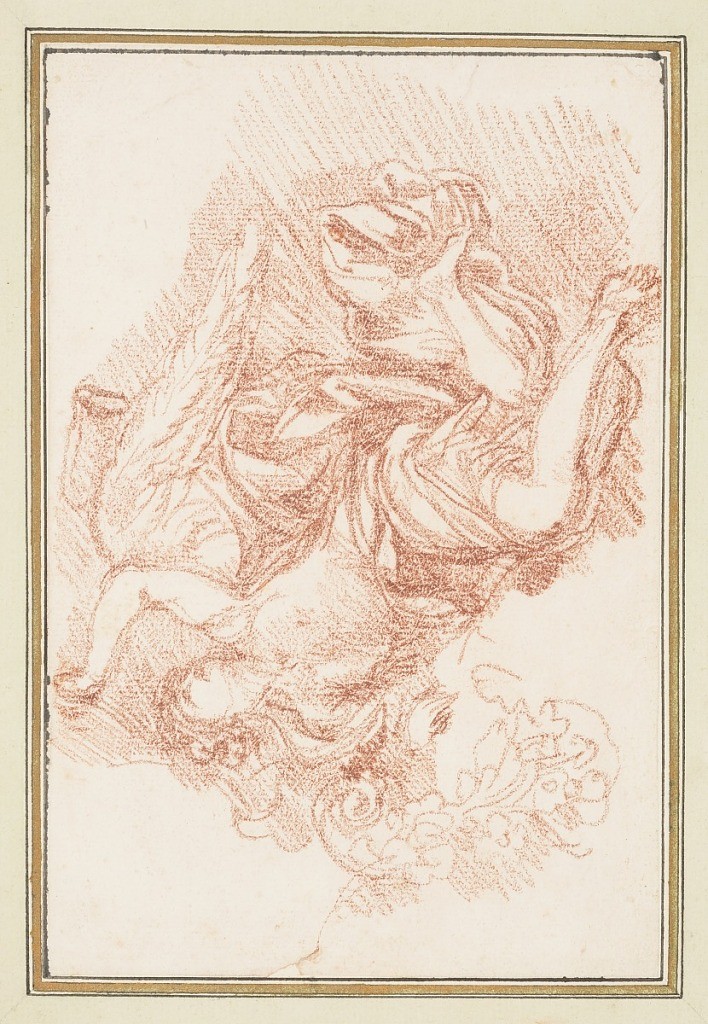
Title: Winged figure looking upward
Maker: Jean-Robert Ango, French, active in Rome 1759 –1770, d. 1773
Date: ca. 1759–70
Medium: Red chalk on paper
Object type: Drawing
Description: Winged figure floating and looking upwards. His left arm is raised and bent. The beginning of a sketch of a floral motif to the left.